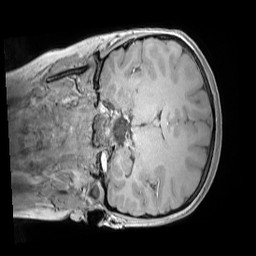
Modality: MP2RAGE
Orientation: coronal
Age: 9
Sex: male
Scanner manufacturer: siemens
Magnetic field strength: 3 T
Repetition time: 4 s
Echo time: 0.00303 s